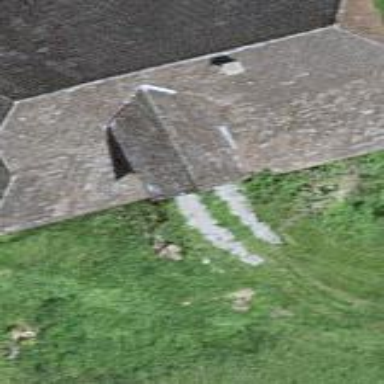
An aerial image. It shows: Farm building.